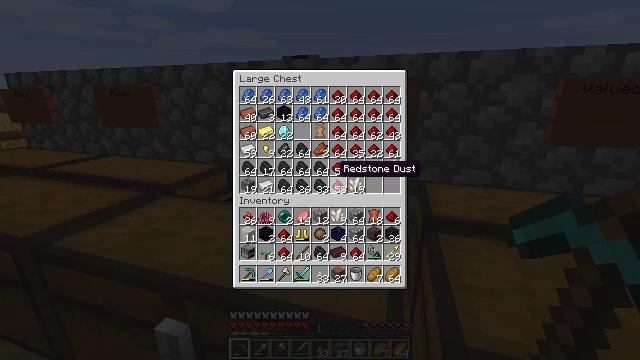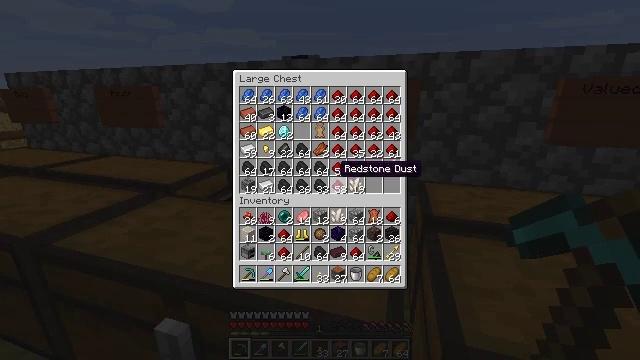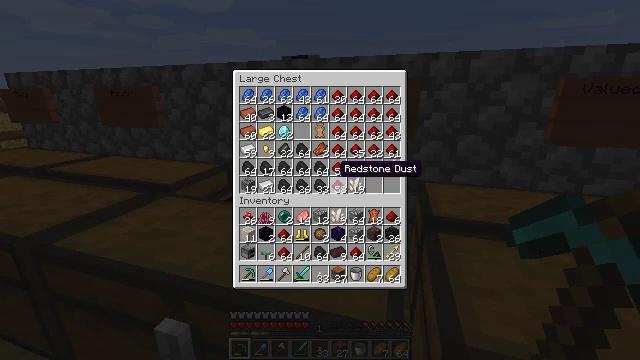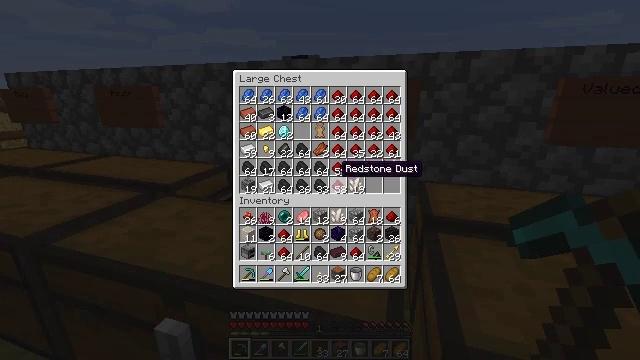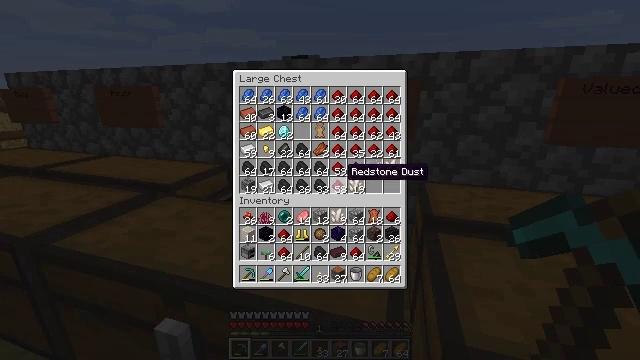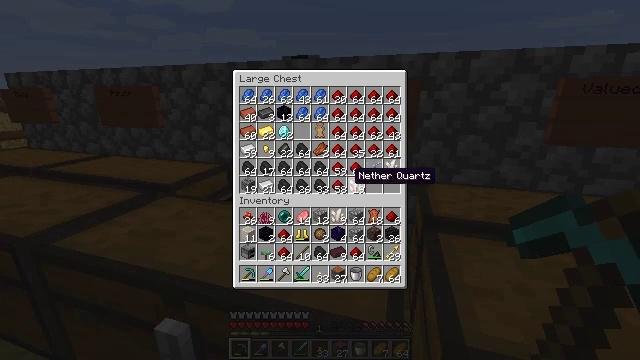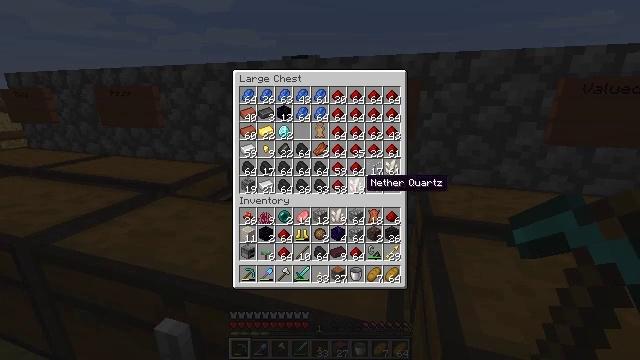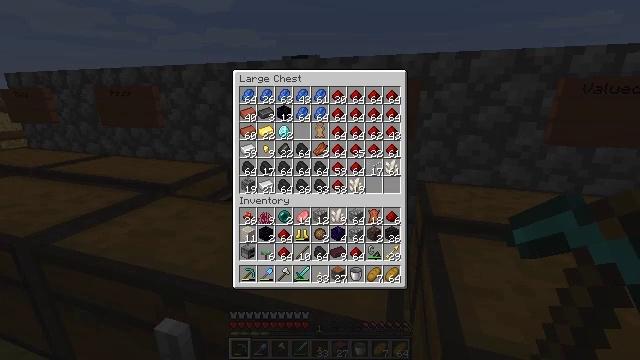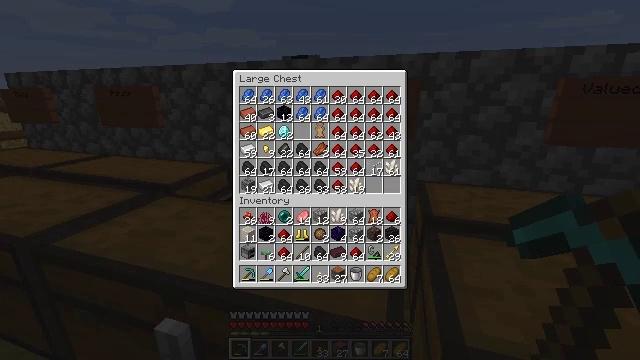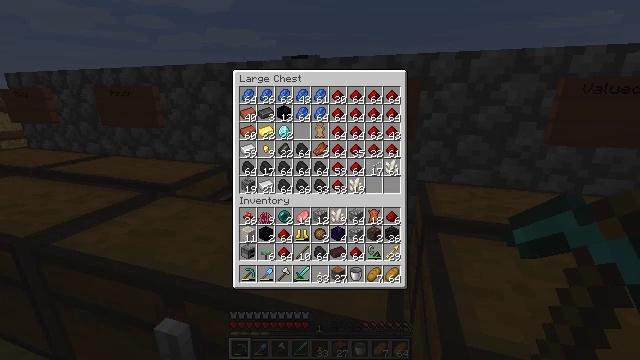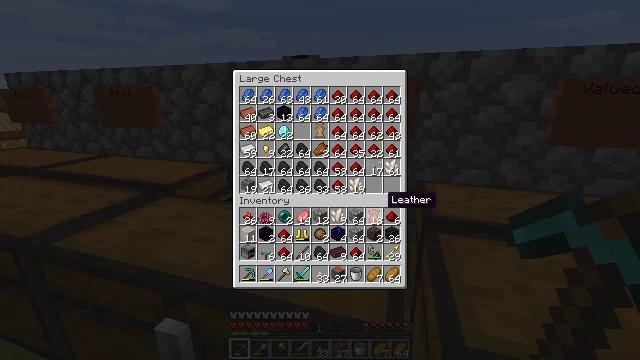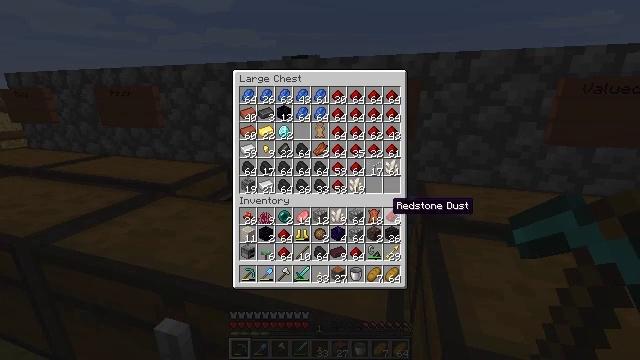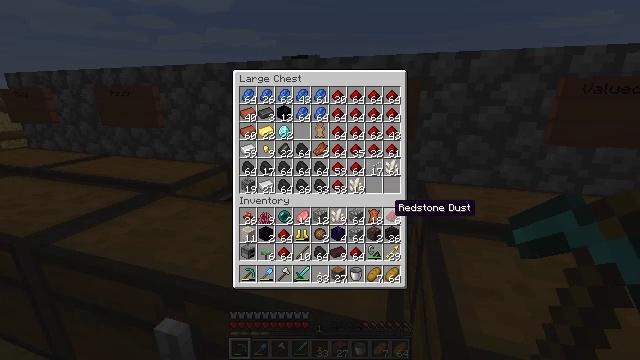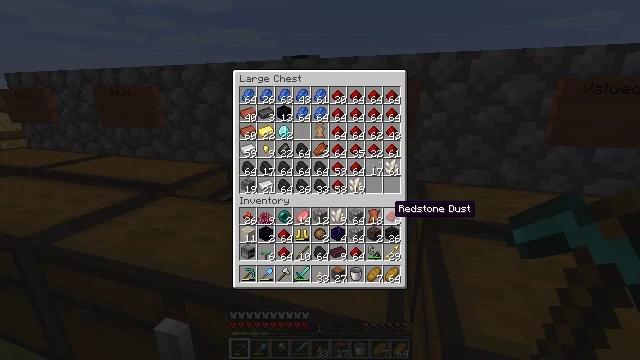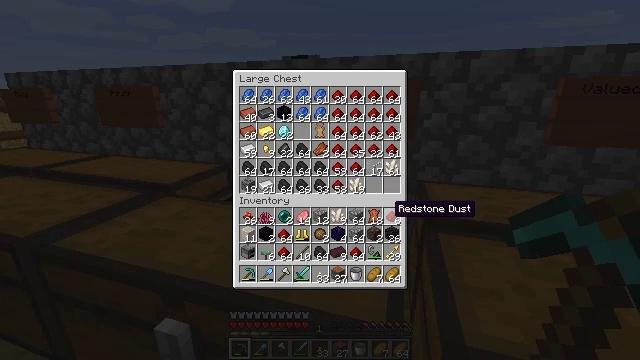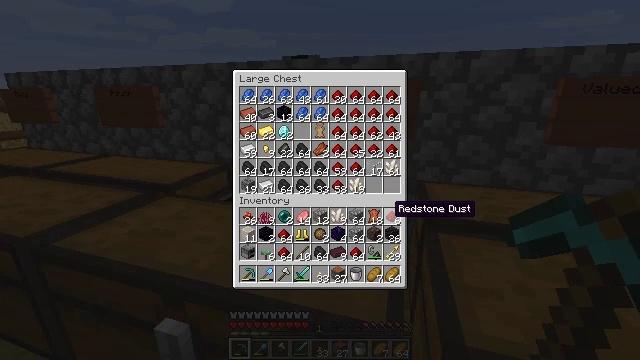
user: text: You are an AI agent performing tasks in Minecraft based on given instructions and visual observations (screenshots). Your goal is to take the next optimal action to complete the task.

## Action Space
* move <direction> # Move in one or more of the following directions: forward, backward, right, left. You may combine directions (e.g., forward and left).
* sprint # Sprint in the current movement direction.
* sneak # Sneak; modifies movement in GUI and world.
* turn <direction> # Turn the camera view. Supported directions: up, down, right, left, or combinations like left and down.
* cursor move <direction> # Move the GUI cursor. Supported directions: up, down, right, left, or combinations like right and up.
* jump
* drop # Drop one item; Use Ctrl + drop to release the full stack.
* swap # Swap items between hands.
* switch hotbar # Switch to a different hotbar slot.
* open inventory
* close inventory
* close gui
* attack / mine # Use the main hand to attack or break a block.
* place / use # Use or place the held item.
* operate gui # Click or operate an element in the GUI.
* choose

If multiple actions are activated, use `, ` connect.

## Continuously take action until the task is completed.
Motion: motion action
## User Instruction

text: Remove a furnace from the inventory.
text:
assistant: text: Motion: no_op
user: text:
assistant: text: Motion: no_op
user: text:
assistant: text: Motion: no_op
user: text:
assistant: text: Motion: no_op
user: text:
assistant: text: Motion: cursor move right
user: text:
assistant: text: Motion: cursor move right
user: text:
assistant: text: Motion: cursor move right
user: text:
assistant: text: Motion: no_op
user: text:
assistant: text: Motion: no_op
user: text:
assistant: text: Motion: no_op
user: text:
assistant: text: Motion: no_op
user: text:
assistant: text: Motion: no_op
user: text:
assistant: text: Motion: no_op
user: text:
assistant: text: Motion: no_op
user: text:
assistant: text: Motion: no_op
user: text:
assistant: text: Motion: no_op
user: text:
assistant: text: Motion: no_op
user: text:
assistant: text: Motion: no_op
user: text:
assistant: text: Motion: no_op
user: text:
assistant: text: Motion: no_op
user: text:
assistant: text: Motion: no_op
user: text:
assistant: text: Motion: no_op
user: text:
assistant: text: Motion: no_op
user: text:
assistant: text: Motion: no_op
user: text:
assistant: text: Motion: no_op
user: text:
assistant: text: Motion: no_op
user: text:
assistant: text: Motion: no_op
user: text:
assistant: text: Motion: no_op
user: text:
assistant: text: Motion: no_op
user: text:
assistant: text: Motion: no_op